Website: apple
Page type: customer-info-address
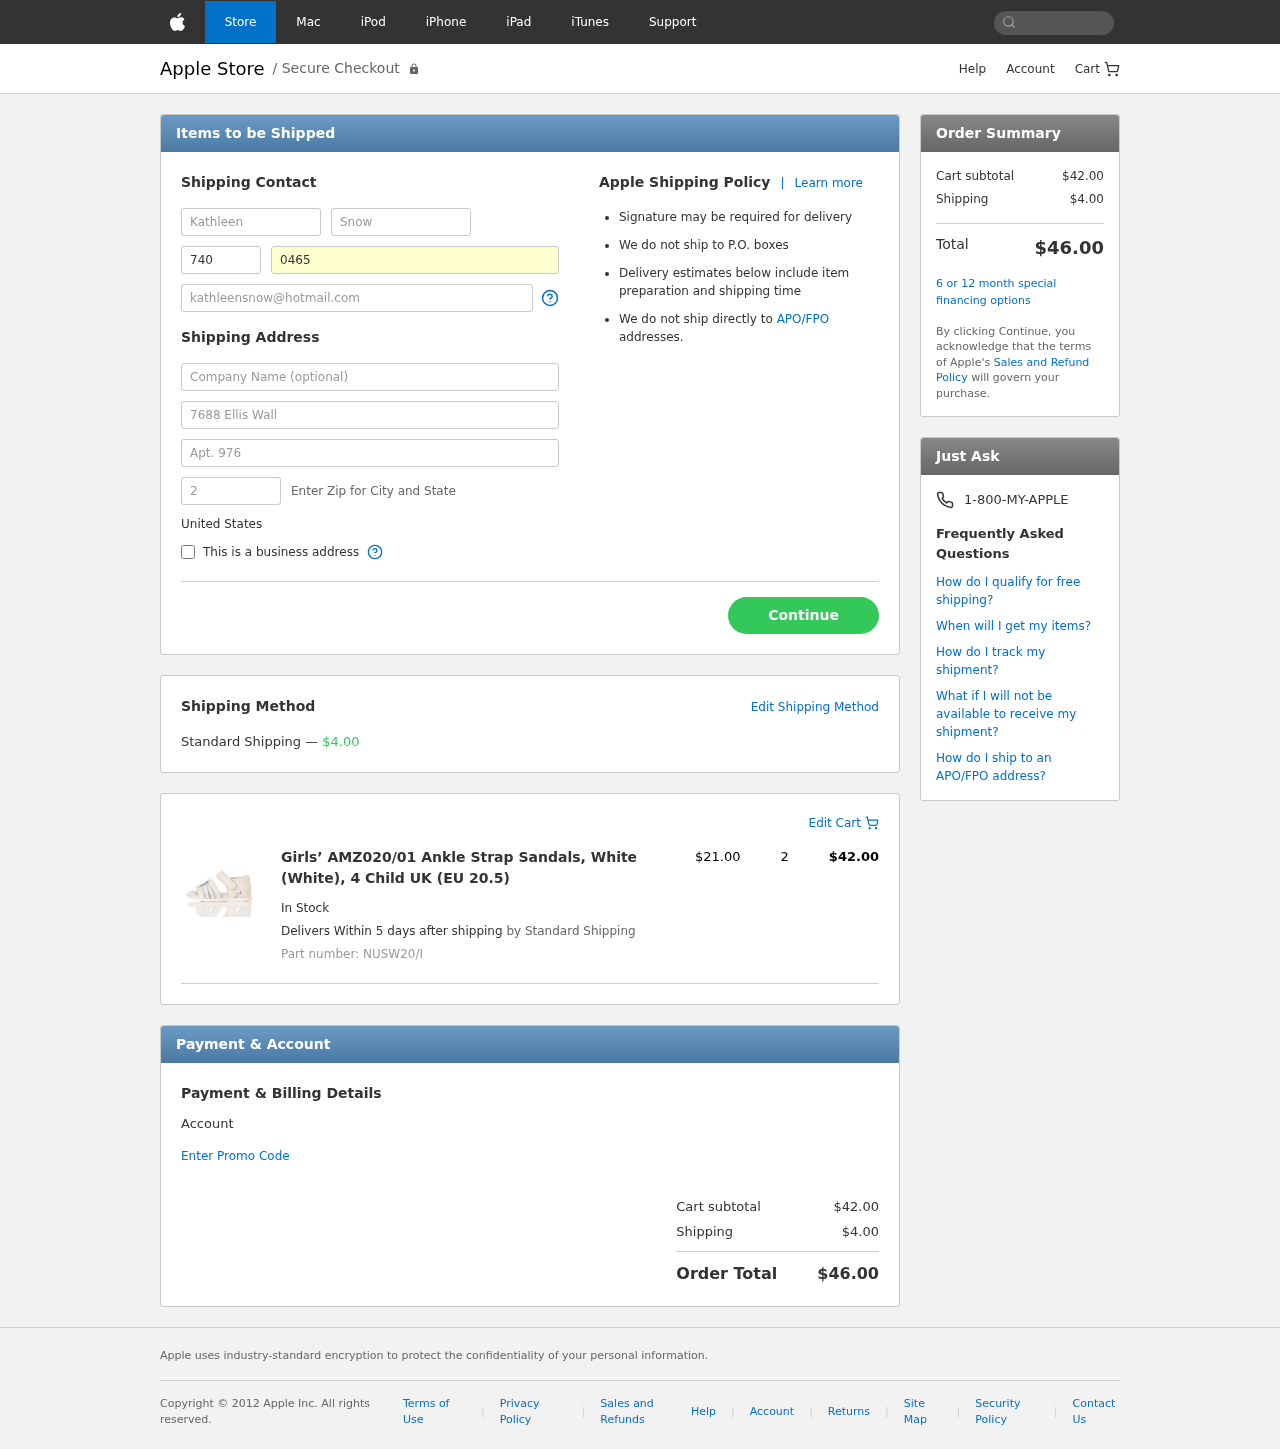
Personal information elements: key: PII_COUNTRY
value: United States
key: PII_FIRSTNAME
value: Kathleen
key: PII_LASTNAME
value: Snow
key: PII_PHONE_AREA
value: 740
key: PII_PHONE_LINE
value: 0465
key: PII_EMAIL
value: kathleensnow@hotmail.com
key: PII_STREET
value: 7688 Ellis Wall
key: PII_STREET2
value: Apt. 976
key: PII_POSTCODE
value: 22904
Product elements: key: PRODUCT1_NAME
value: Girls’ AMZ020/01 Ankle Strap Sandals, White (White), 4 Child UK (EU 20.5)
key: PRODUCT1_PRICE
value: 21
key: PRODUCT1_QUANTITY
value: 2
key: PRODUCT1_SKU
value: NUSW20/I
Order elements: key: ORDER_SHIPPING_COST
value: $4.00
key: ORDER_ITEM_TOTAL
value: $42.00
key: ORDER_SUBTOTAL
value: $42.00
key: ORDER_TOTAL
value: $46.00